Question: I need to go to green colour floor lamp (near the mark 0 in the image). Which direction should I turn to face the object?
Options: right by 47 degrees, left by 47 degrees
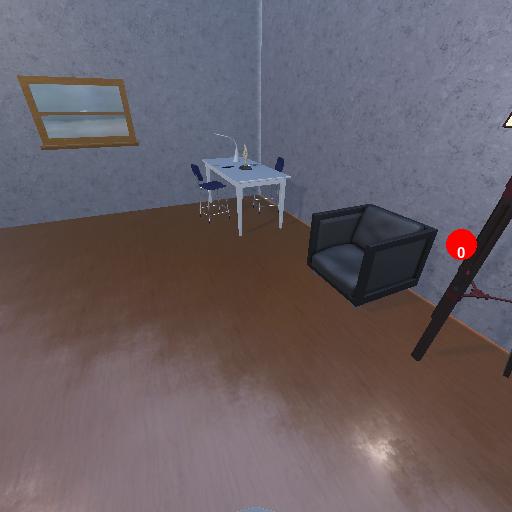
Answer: right by 47 degrees